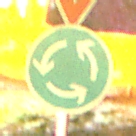
Verkehrszeichen: Kreisverkehr
Zusatzzeichen oben: VorfahrtGewaehren
Umgebung: Outdoor, Suburban
Tageszeit: Night
Wetter: Clear
Licht: Artificial
Jahreszeit: NotSpecified
Kontrast: HighContrast